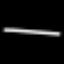
Label: line